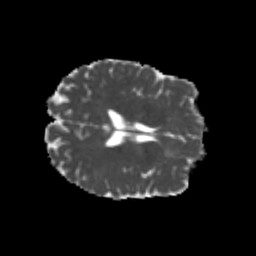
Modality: MD
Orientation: axial
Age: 22
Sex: male
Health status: healthy
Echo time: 0.074 s